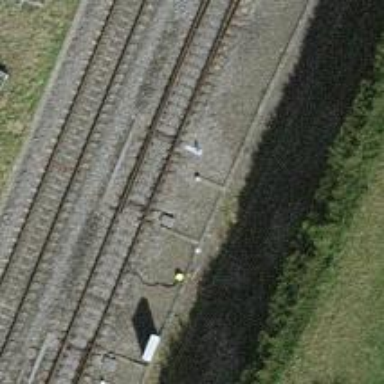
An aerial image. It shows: Railway track with contact lines for electrification.